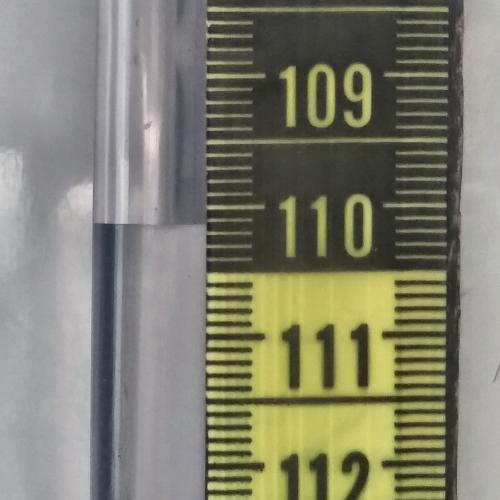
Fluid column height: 110.1 cm